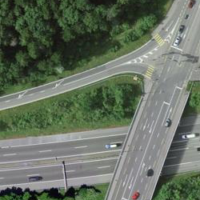
EUNIS habitat code: 57
Species observed at this site:
Symphoricarpos albus